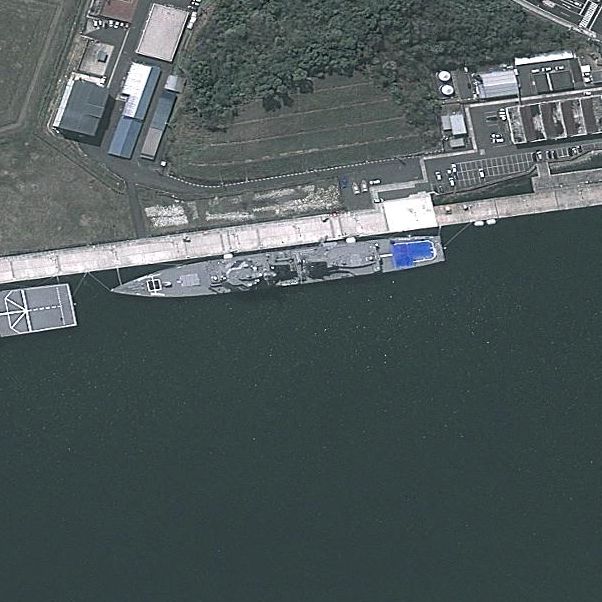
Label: destroyer